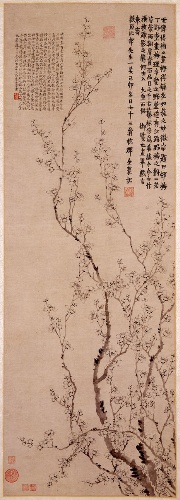
Title: 清　金農　墨梅圖　軸|Blossoming plum
Artist: Jin Nong
Artist bio: Chinese, 1687–1773
Date: dated 1759
Object type: Hanging scroll
Classification: Paintings
Medium: Hanging scroll; ink on paper
Culture: China
Period: Qing dynasty (1644–1911)
Dimensions: Image: 49 3/8 x 17 in. (125.4 x 43.2 cm)
Overall with mounting: 85 1/2 x 21 in. (217.2 x 53.3 cm)
Overall with knobs: 85 1/2 x 23 3/4 in. (217.2 x 60.3 cm)
Department: Asian Art
Credit line: Bequest of John M. Crawford Jr., 1988
Accession year: 1989
Repository: Metropolitan Museum of Art, New York, NY
Tags: Plants